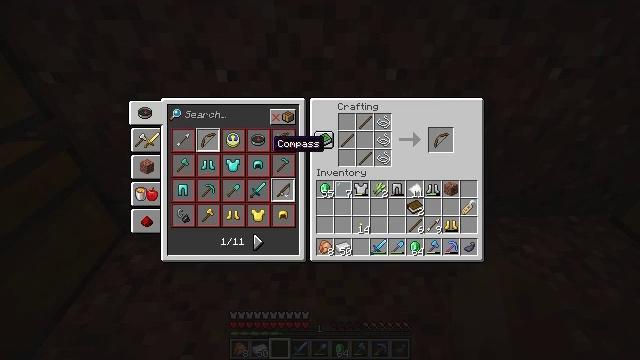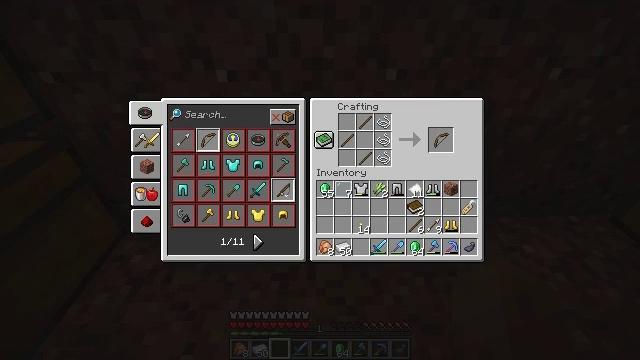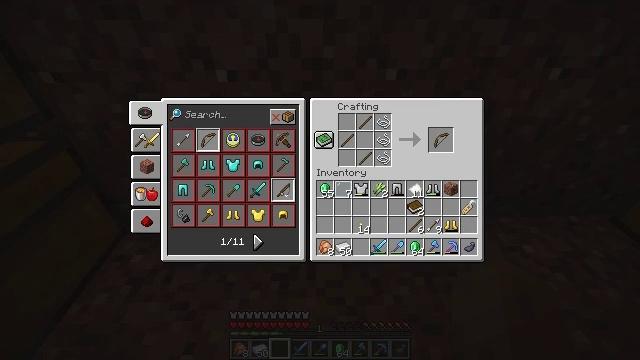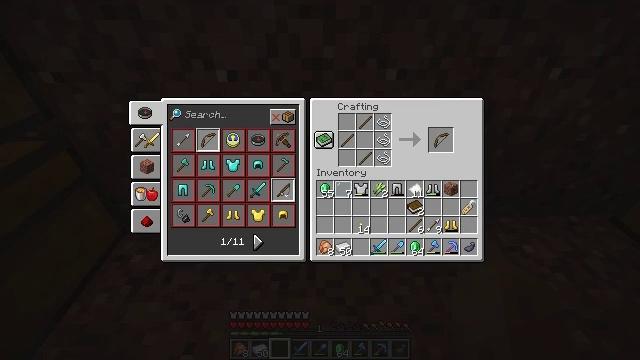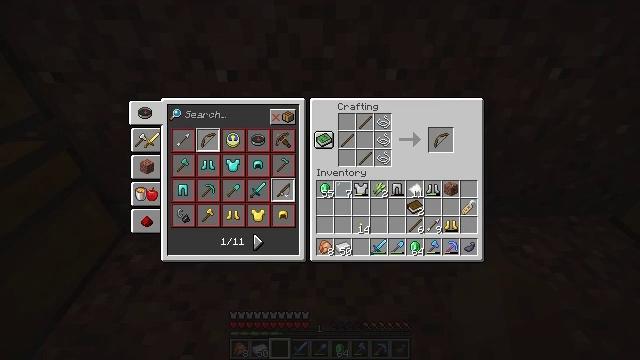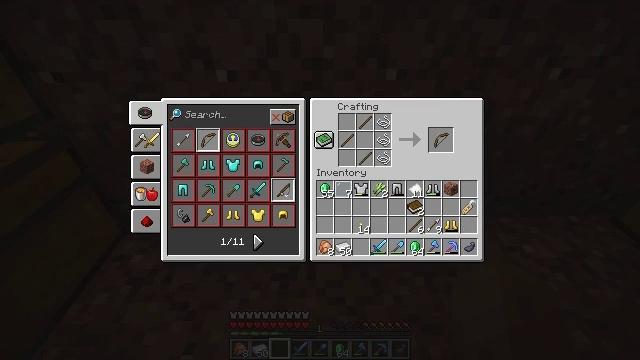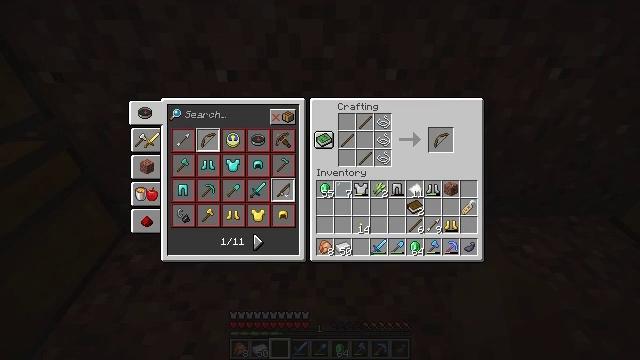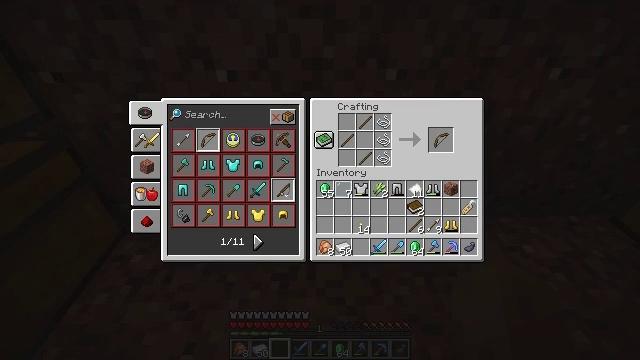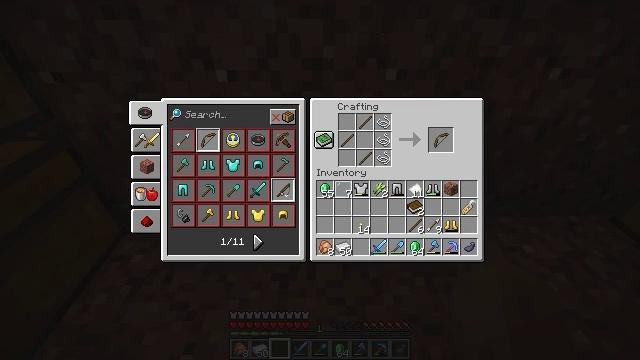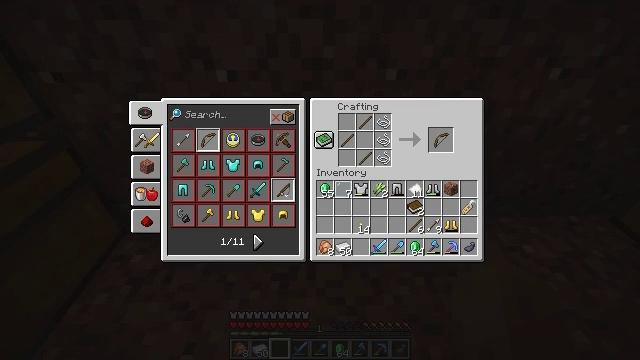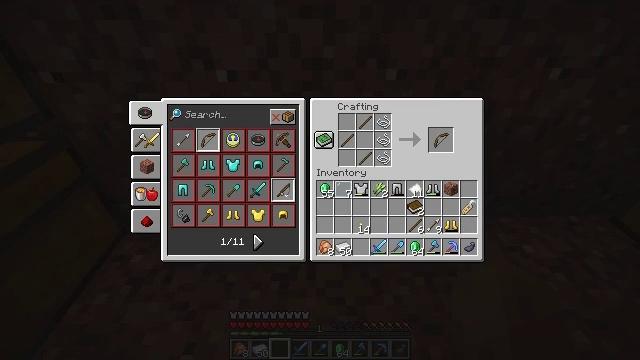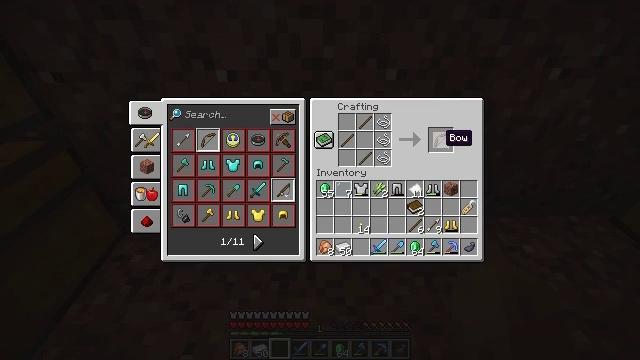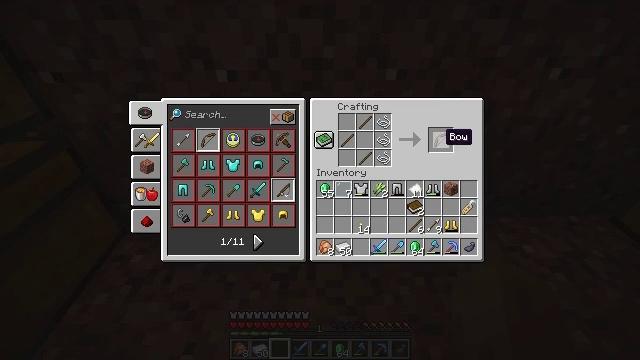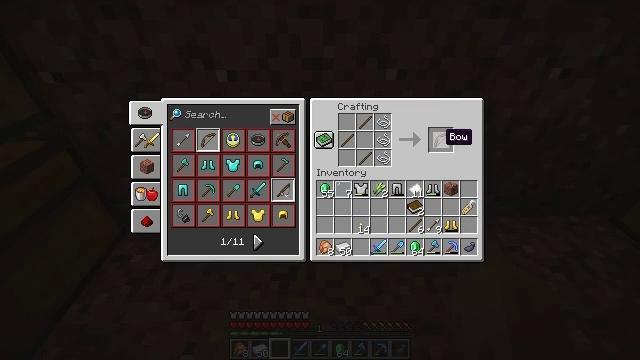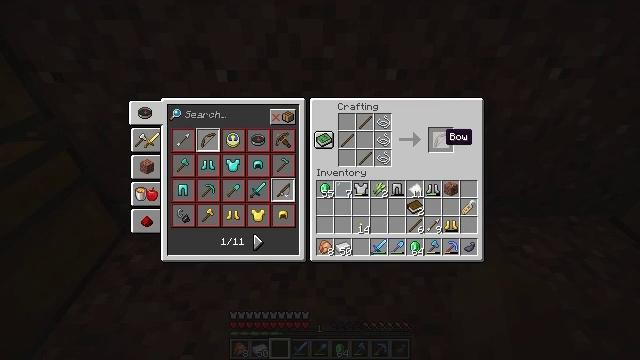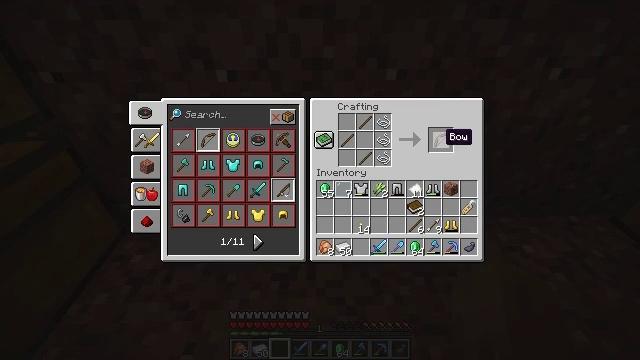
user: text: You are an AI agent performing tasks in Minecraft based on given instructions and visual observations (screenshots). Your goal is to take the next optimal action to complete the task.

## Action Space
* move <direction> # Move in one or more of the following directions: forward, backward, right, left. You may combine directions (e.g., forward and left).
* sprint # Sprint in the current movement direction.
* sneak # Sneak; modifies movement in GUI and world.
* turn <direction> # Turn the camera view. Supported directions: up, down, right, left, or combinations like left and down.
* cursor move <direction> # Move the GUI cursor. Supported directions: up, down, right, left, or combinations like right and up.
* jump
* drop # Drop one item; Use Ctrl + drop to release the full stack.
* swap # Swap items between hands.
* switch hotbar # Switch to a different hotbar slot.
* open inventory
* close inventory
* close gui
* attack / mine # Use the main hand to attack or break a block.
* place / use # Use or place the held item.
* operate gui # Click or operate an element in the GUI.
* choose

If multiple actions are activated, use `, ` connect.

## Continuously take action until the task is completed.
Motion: motion action
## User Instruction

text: Craft a bow in the crafting menu.
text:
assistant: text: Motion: cursor move right and down
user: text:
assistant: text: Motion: cursor move right and down
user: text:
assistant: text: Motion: cursor move right
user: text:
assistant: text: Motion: cursor move right
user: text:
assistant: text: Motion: cursor move right
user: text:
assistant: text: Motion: no_op
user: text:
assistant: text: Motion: cursor move right
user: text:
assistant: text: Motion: cursor move right and up
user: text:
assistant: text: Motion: no_op
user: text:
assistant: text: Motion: no_op
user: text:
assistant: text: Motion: sneak
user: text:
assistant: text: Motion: sneak
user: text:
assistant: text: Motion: sneak
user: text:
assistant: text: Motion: sneak
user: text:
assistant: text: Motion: sneak
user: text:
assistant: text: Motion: sneak
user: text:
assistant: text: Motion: sneak
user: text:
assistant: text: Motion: sneak
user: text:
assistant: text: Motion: sneak
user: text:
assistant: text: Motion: sneak, operate gui
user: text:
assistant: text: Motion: sneak, operate gui
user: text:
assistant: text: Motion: sneak
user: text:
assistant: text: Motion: sneak
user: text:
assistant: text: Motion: sneak
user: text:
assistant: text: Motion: sneak